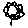
Label: flower